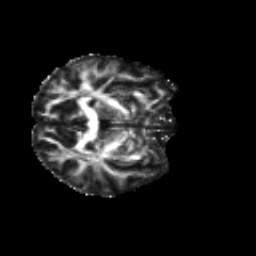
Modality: FA
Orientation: axial
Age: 23
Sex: female
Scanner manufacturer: siemens
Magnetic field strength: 3 T
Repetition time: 8.8 s
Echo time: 0.085 s